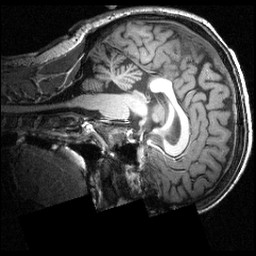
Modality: T1w
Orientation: sagittal
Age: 27
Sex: male
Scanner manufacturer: siemens
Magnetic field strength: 3.951 T
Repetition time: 1.5 s
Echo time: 0.00335 s